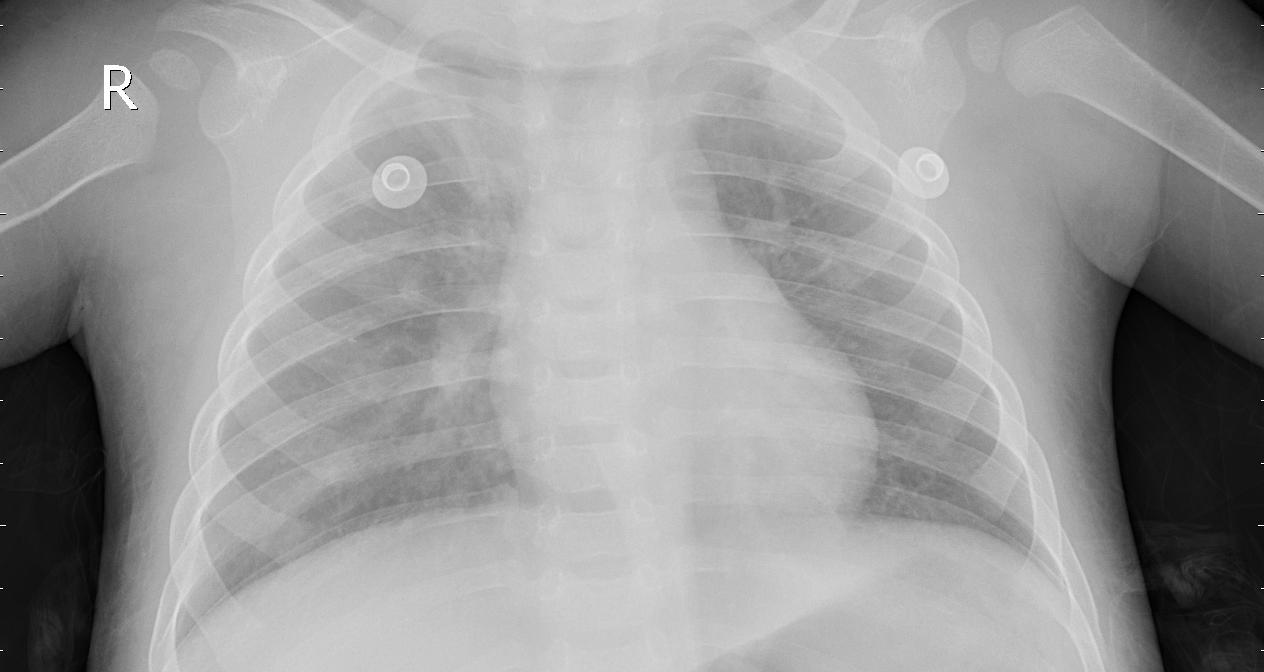
Diagnosis: PNEUMONIA